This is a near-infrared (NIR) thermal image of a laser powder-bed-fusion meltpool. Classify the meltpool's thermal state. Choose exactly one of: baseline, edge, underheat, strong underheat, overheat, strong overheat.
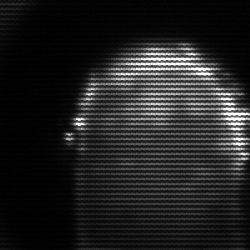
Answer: baseline